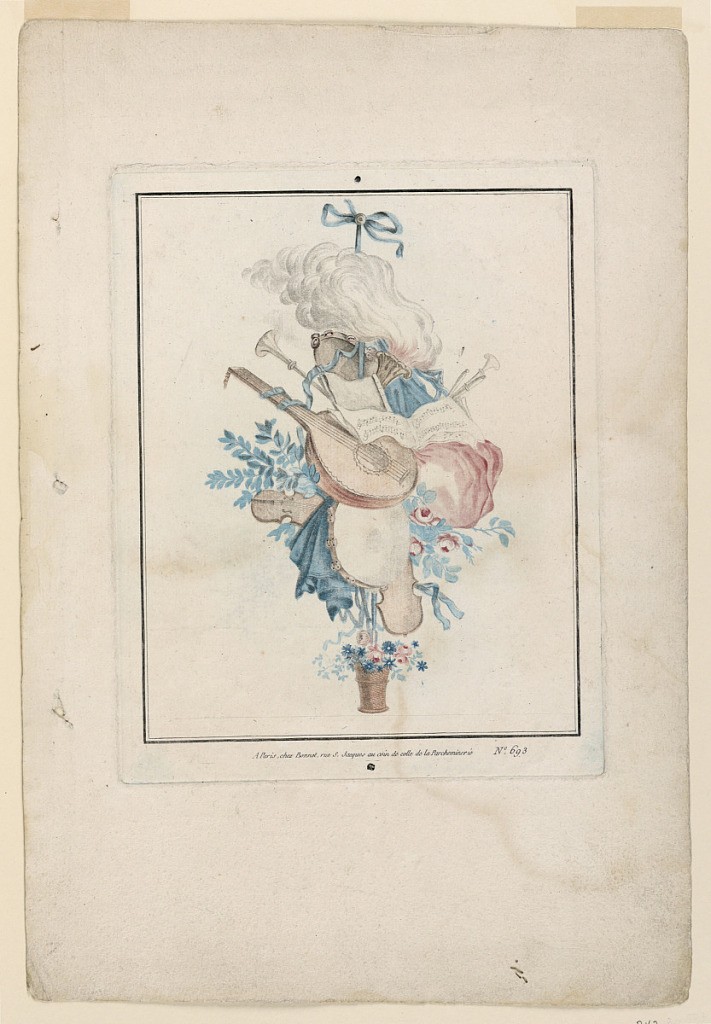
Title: Trophies
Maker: Louis-Marin Bonnet, French, 1736 - 1793
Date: ca. 1775
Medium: Pastel manner engraving in various colors on paper
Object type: Print
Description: Suspended from a nail and a bow knot. Framing lines. Bottom margins: "A Paris, chez Bonnet, rue St. Jacques, au coin de celle de la Parcheminerie No 693". Musical instruments. A music book. A lighted torch. Flowers.